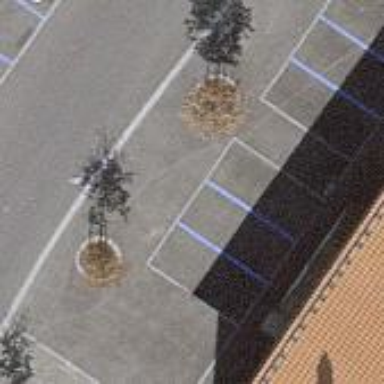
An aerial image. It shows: Parking available on the street side.